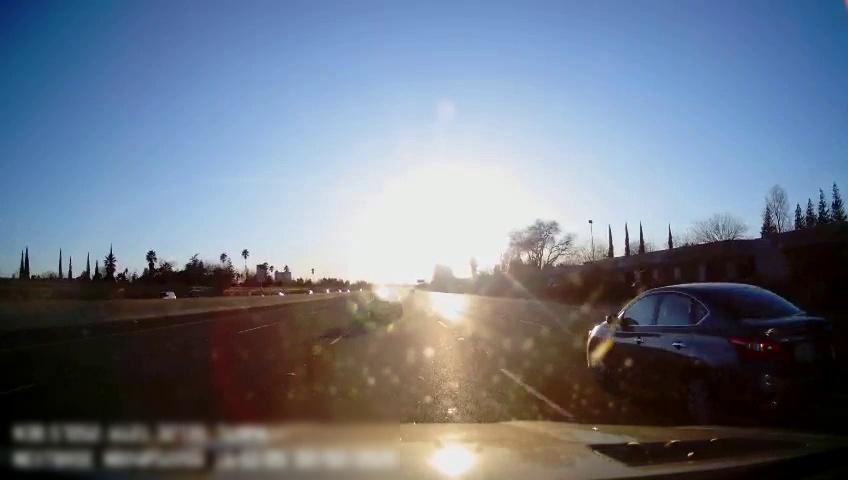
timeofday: Day
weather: Sunny
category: Drivable Space
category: Vehicles | SUV
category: Vehicles | Car
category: Vehicles | Car
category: Vehicles | Car
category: Vehicles | Car
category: Lanes | Alternate Lane
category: Lanes | Alternate Lane
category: Lanes | Current Lane
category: Lanes | Current Lane
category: Lanes | Alternate Lane
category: Traffic | Signs